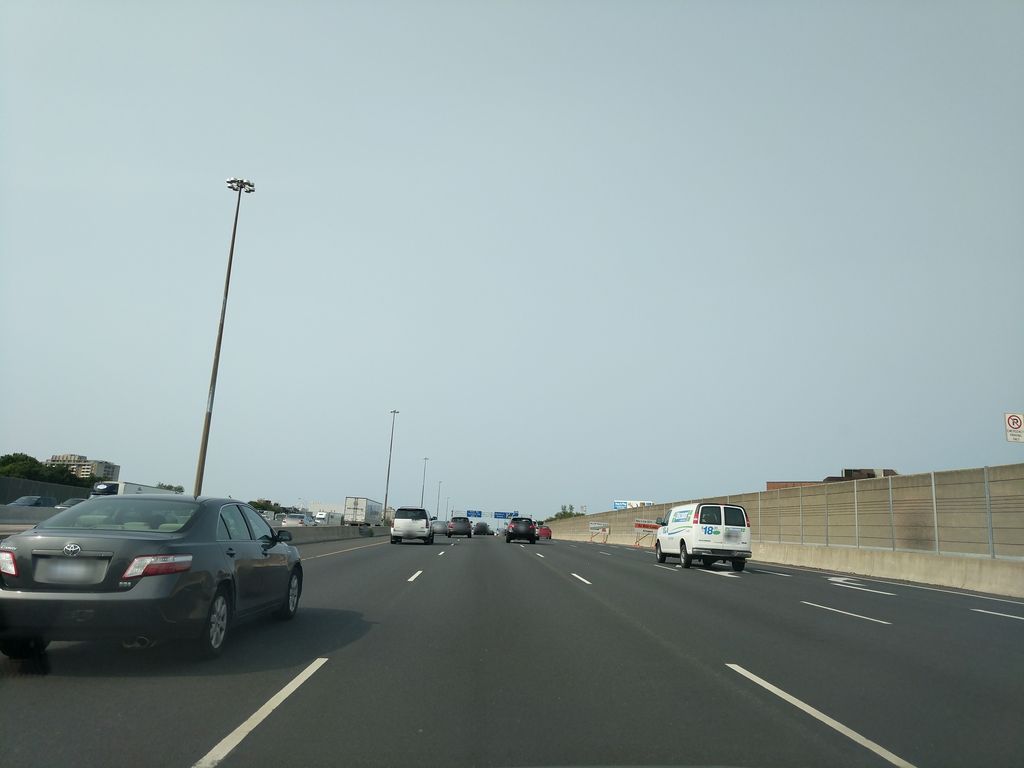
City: toronto